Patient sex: M
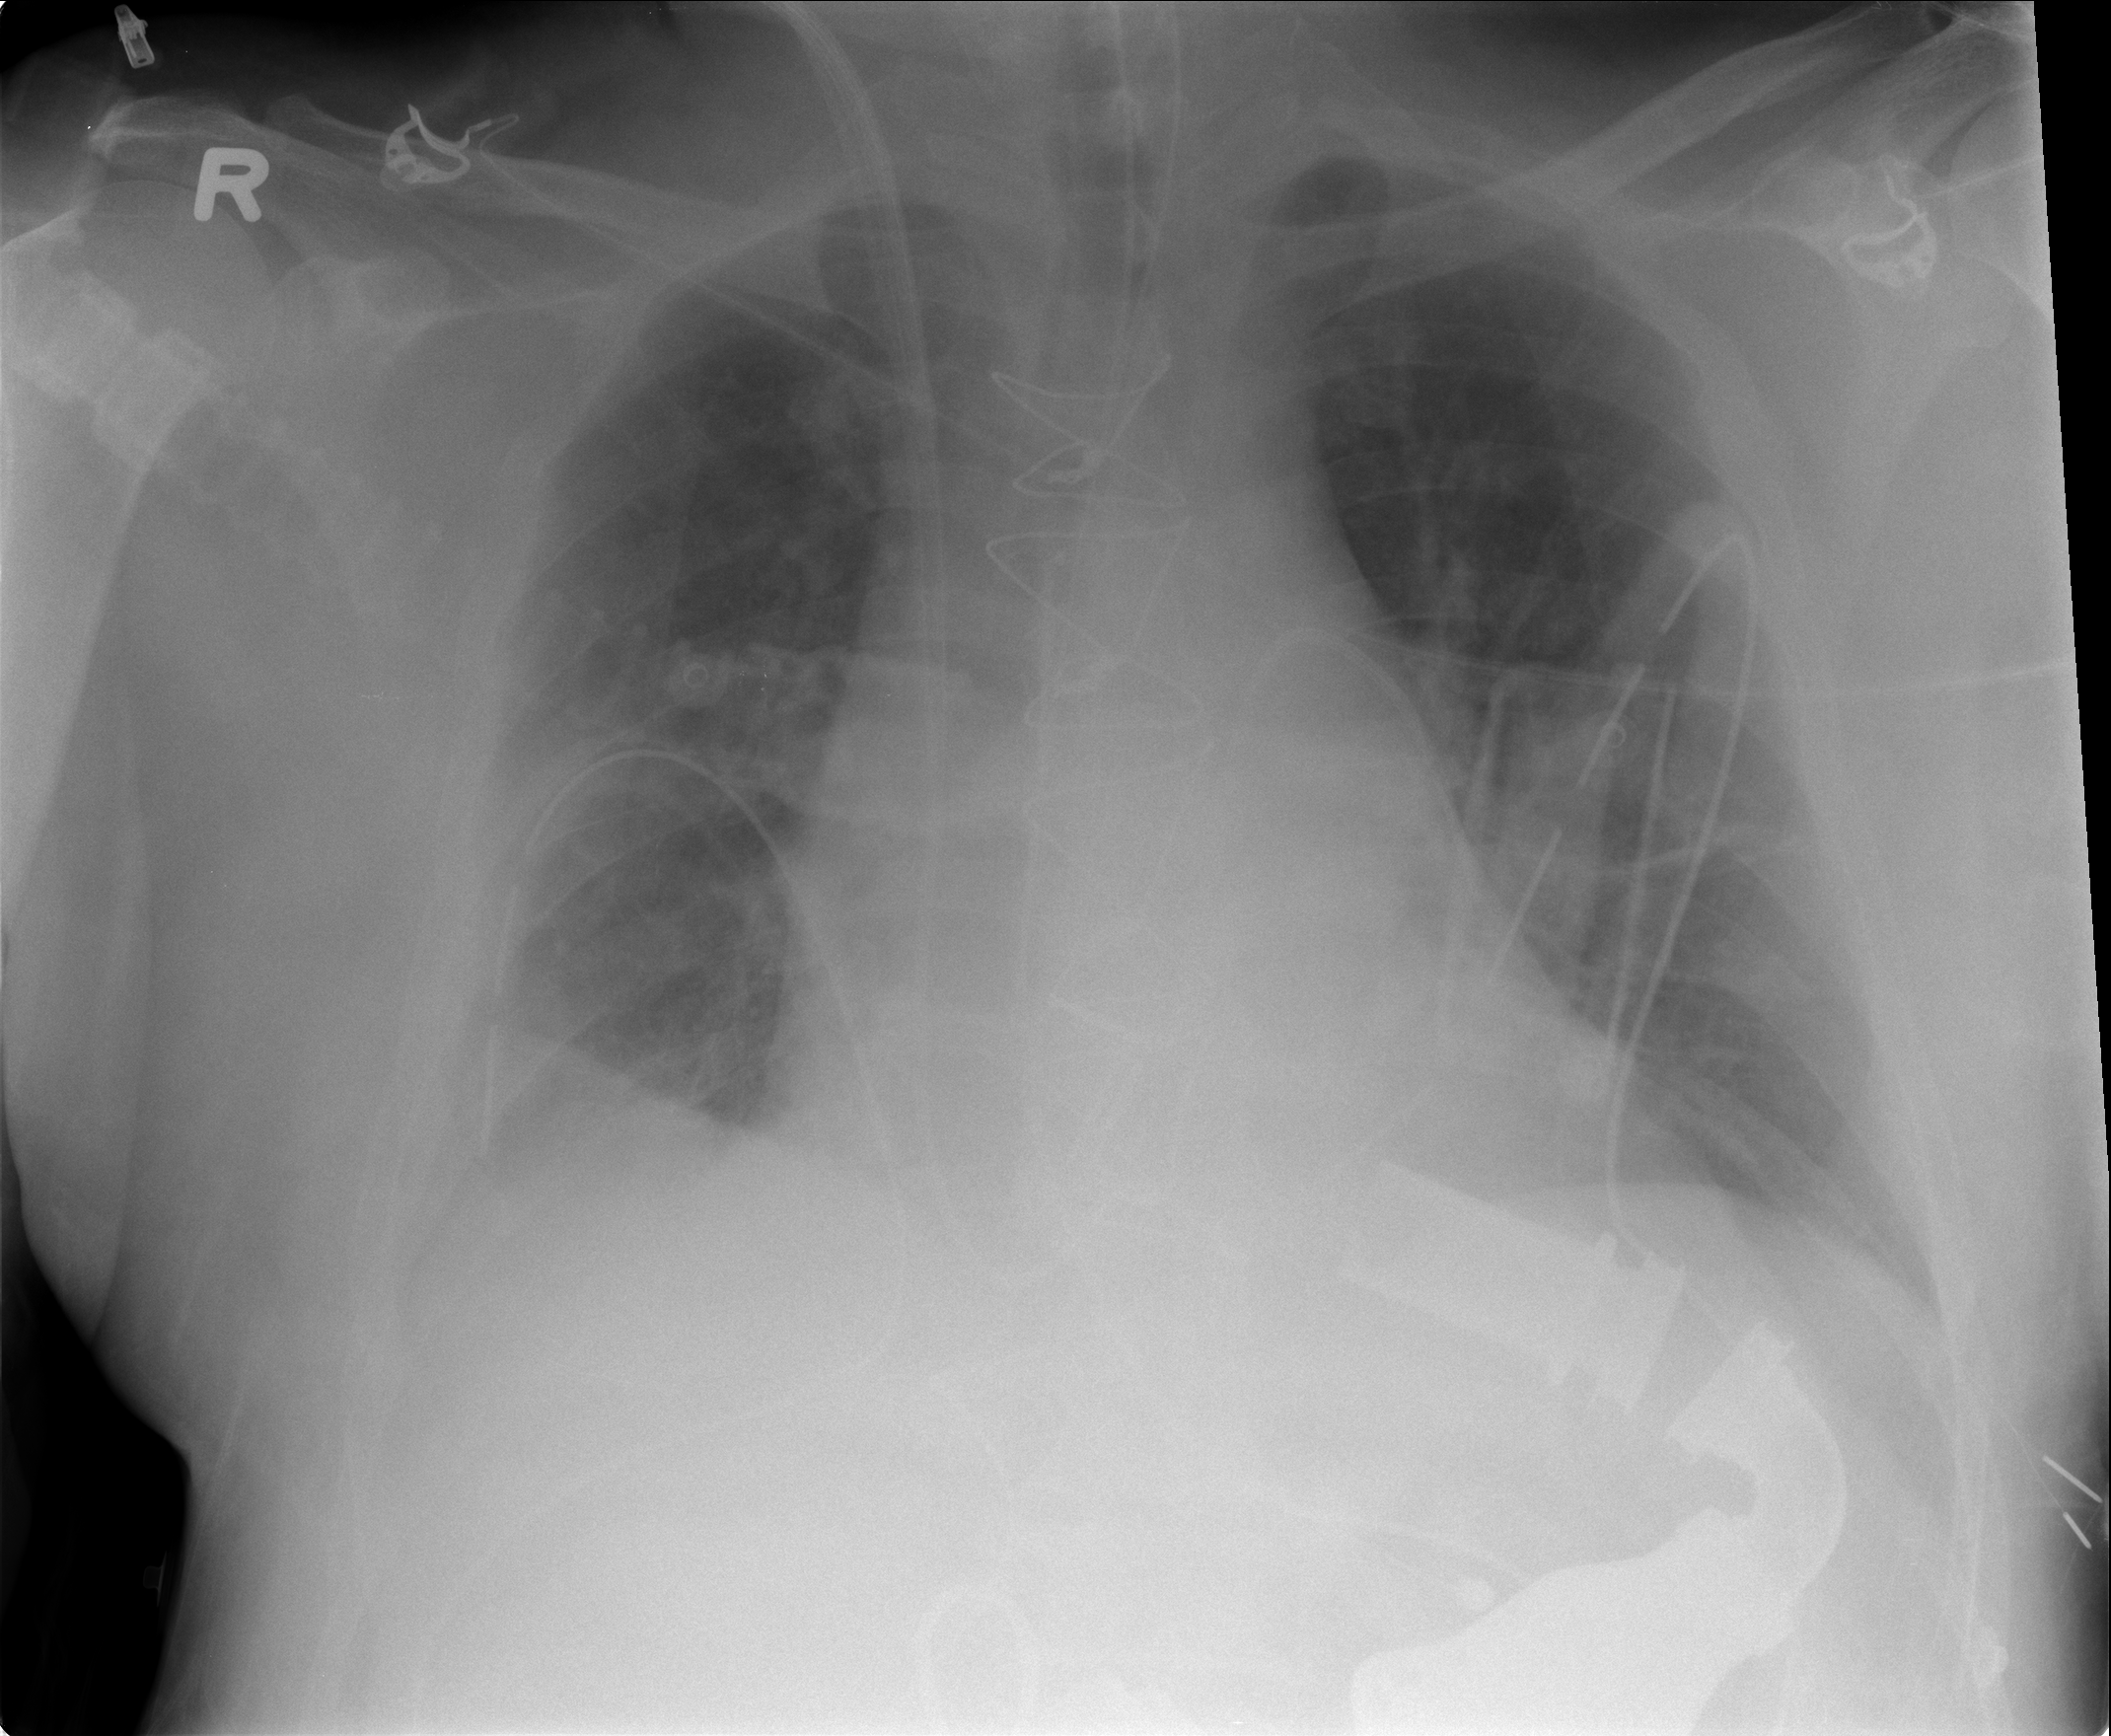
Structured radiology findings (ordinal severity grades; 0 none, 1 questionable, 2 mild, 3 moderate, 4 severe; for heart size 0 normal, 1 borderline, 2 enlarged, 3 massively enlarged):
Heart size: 2
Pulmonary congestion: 0
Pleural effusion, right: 2
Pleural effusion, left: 2
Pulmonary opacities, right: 0
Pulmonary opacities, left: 0
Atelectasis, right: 2
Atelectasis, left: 2